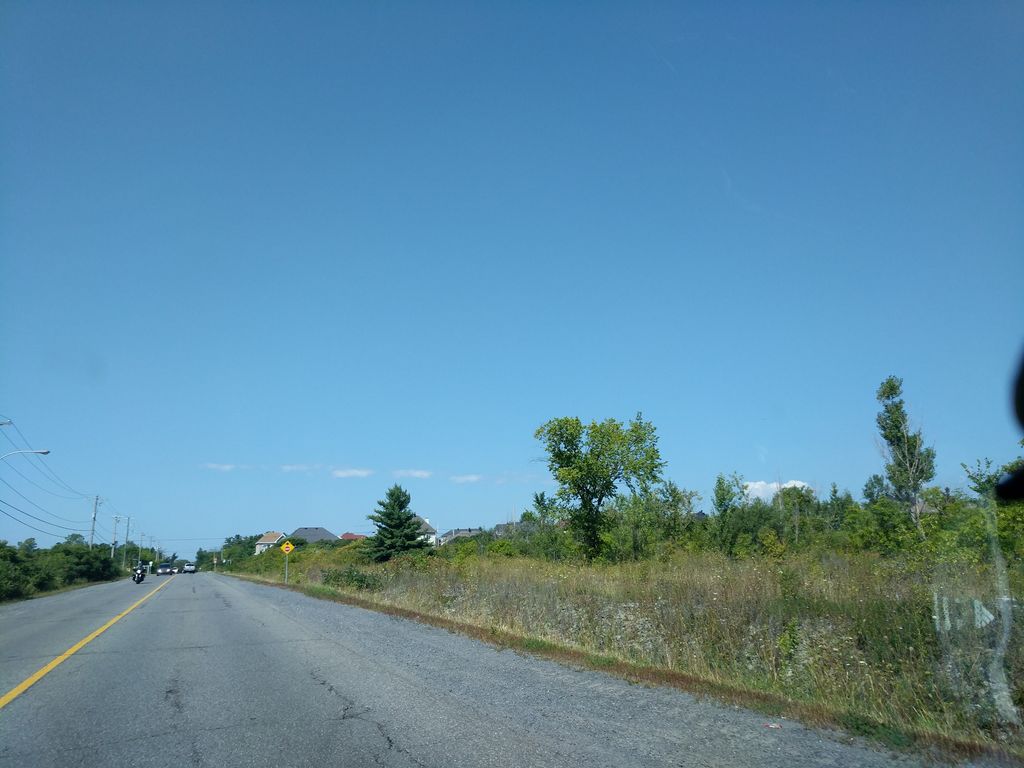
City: ottawa-gatineau